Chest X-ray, PA view. Patient: 49 years old, sex F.
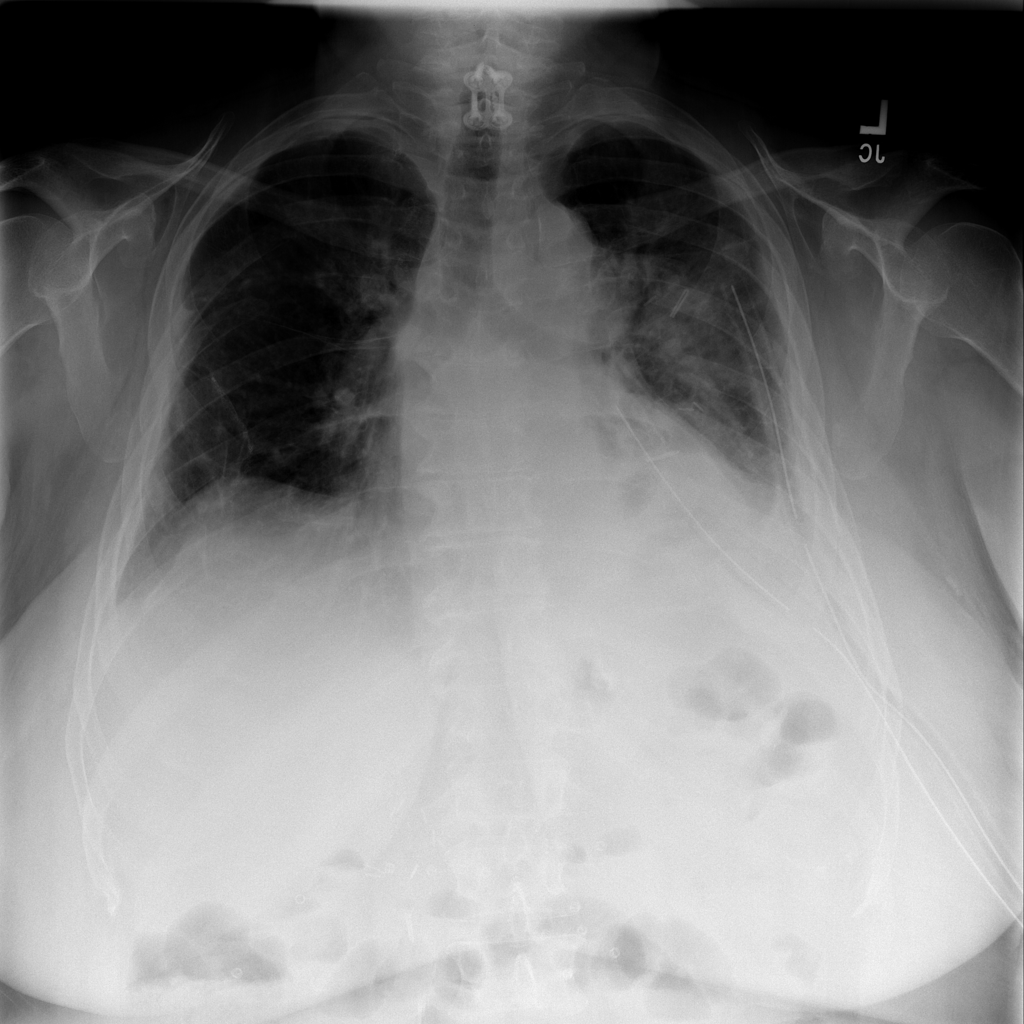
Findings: No Finding